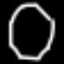
Label: octagon